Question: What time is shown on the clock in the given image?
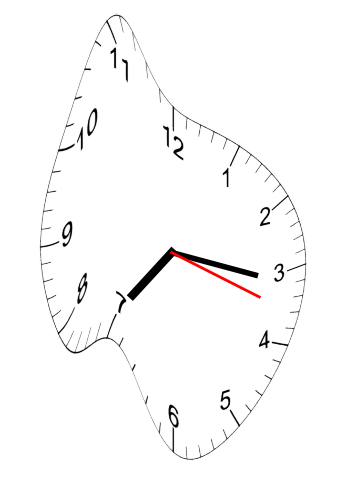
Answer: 07:16:18